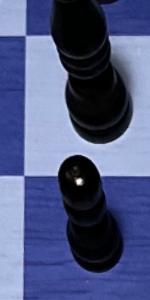
Label: Pawn_Black